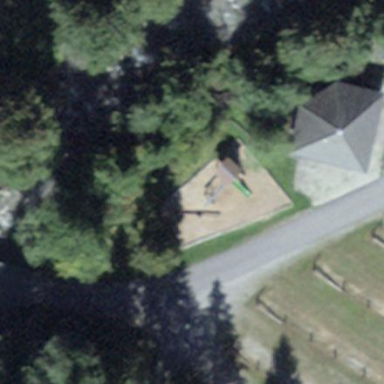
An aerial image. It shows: Playground area for leisure activities on the land.